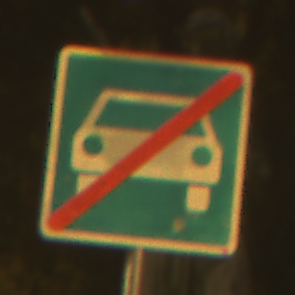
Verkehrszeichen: EndeKraftfahrstrasse
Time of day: Night
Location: Outdoor (Urban)
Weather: Clear
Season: NotSpecified
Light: Artificial